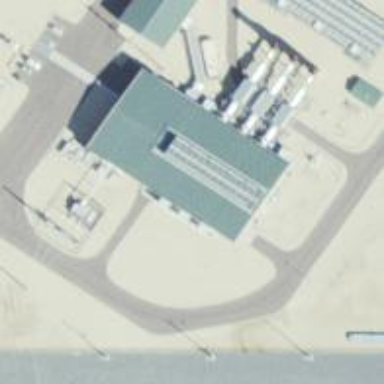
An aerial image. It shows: Gas-powered generator.